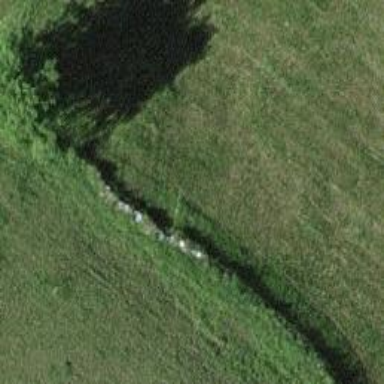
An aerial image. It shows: Wall made of dry stone.